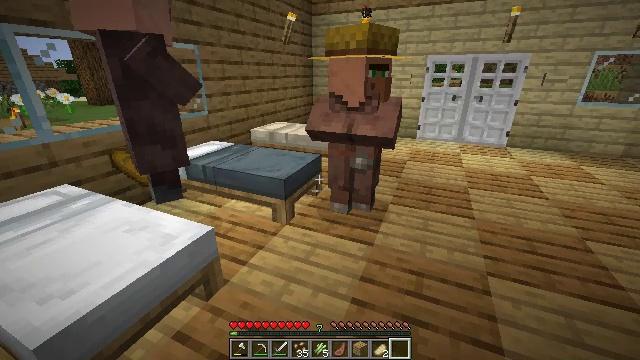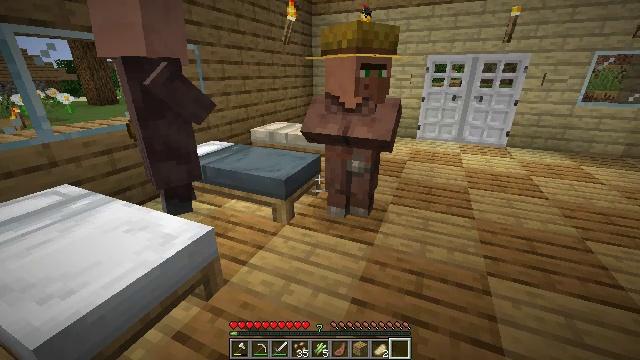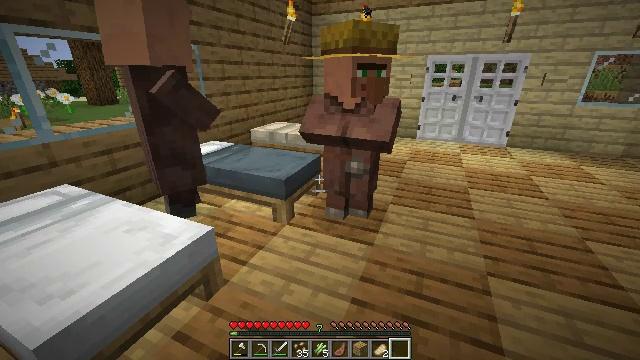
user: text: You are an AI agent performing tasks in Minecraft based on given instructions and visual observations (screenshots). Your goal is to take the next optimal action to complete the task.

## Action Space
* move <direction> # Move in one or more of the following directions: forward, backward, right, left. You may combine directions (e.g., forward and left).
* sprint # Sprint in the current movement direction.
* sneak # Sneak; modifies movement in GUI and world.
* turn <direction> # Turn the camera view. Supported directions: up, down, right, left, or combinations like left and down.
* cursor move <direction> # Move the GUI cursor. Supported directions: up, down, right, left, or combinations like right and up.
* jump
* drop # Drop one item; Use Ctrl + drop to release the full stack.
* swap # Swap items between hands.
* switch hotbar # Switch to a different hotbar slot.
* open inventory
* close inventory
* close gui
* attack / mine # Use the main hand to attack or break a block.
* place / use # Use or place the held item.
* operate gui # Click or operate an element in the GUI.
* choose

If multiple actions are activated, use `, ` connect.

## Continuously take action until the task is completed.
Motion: motion action
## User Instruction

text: Remove a bread from the inventory.
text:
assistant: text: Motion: drop
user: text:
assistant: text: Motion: no_op
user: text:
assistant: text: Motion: no_op